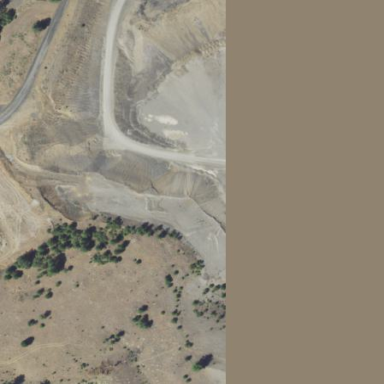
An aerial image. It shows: Quarry that is source of aggregate.